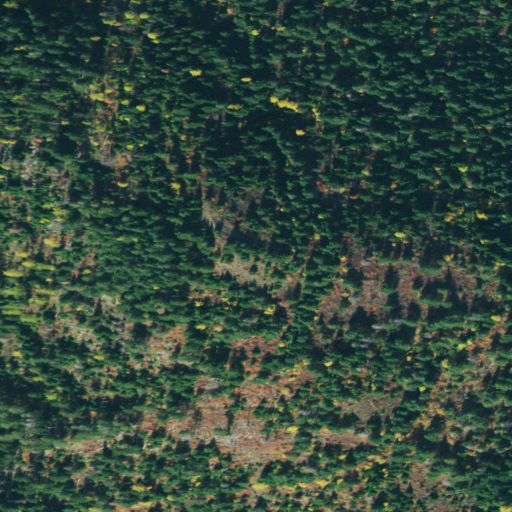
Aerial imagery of mountain in Idaho named Honey Mountain containing only evergreen forest